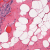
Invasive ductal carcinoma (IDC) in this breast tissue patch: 0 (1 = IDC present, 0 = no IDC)